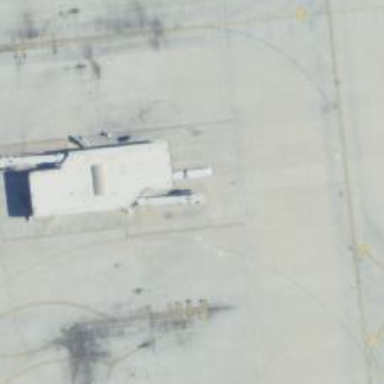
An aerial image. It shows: Airport gate.